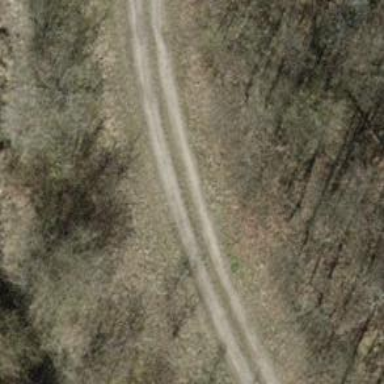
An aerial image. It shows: Footway with fine gravel surface.